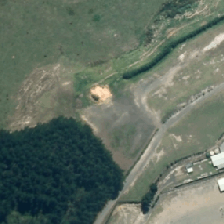
Land cover: urban_parkland